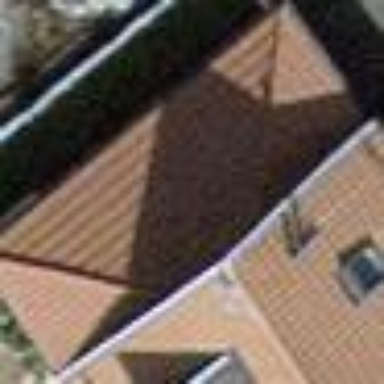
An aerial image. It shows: View of roof of building.